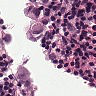
Metastatic tissue present: yes